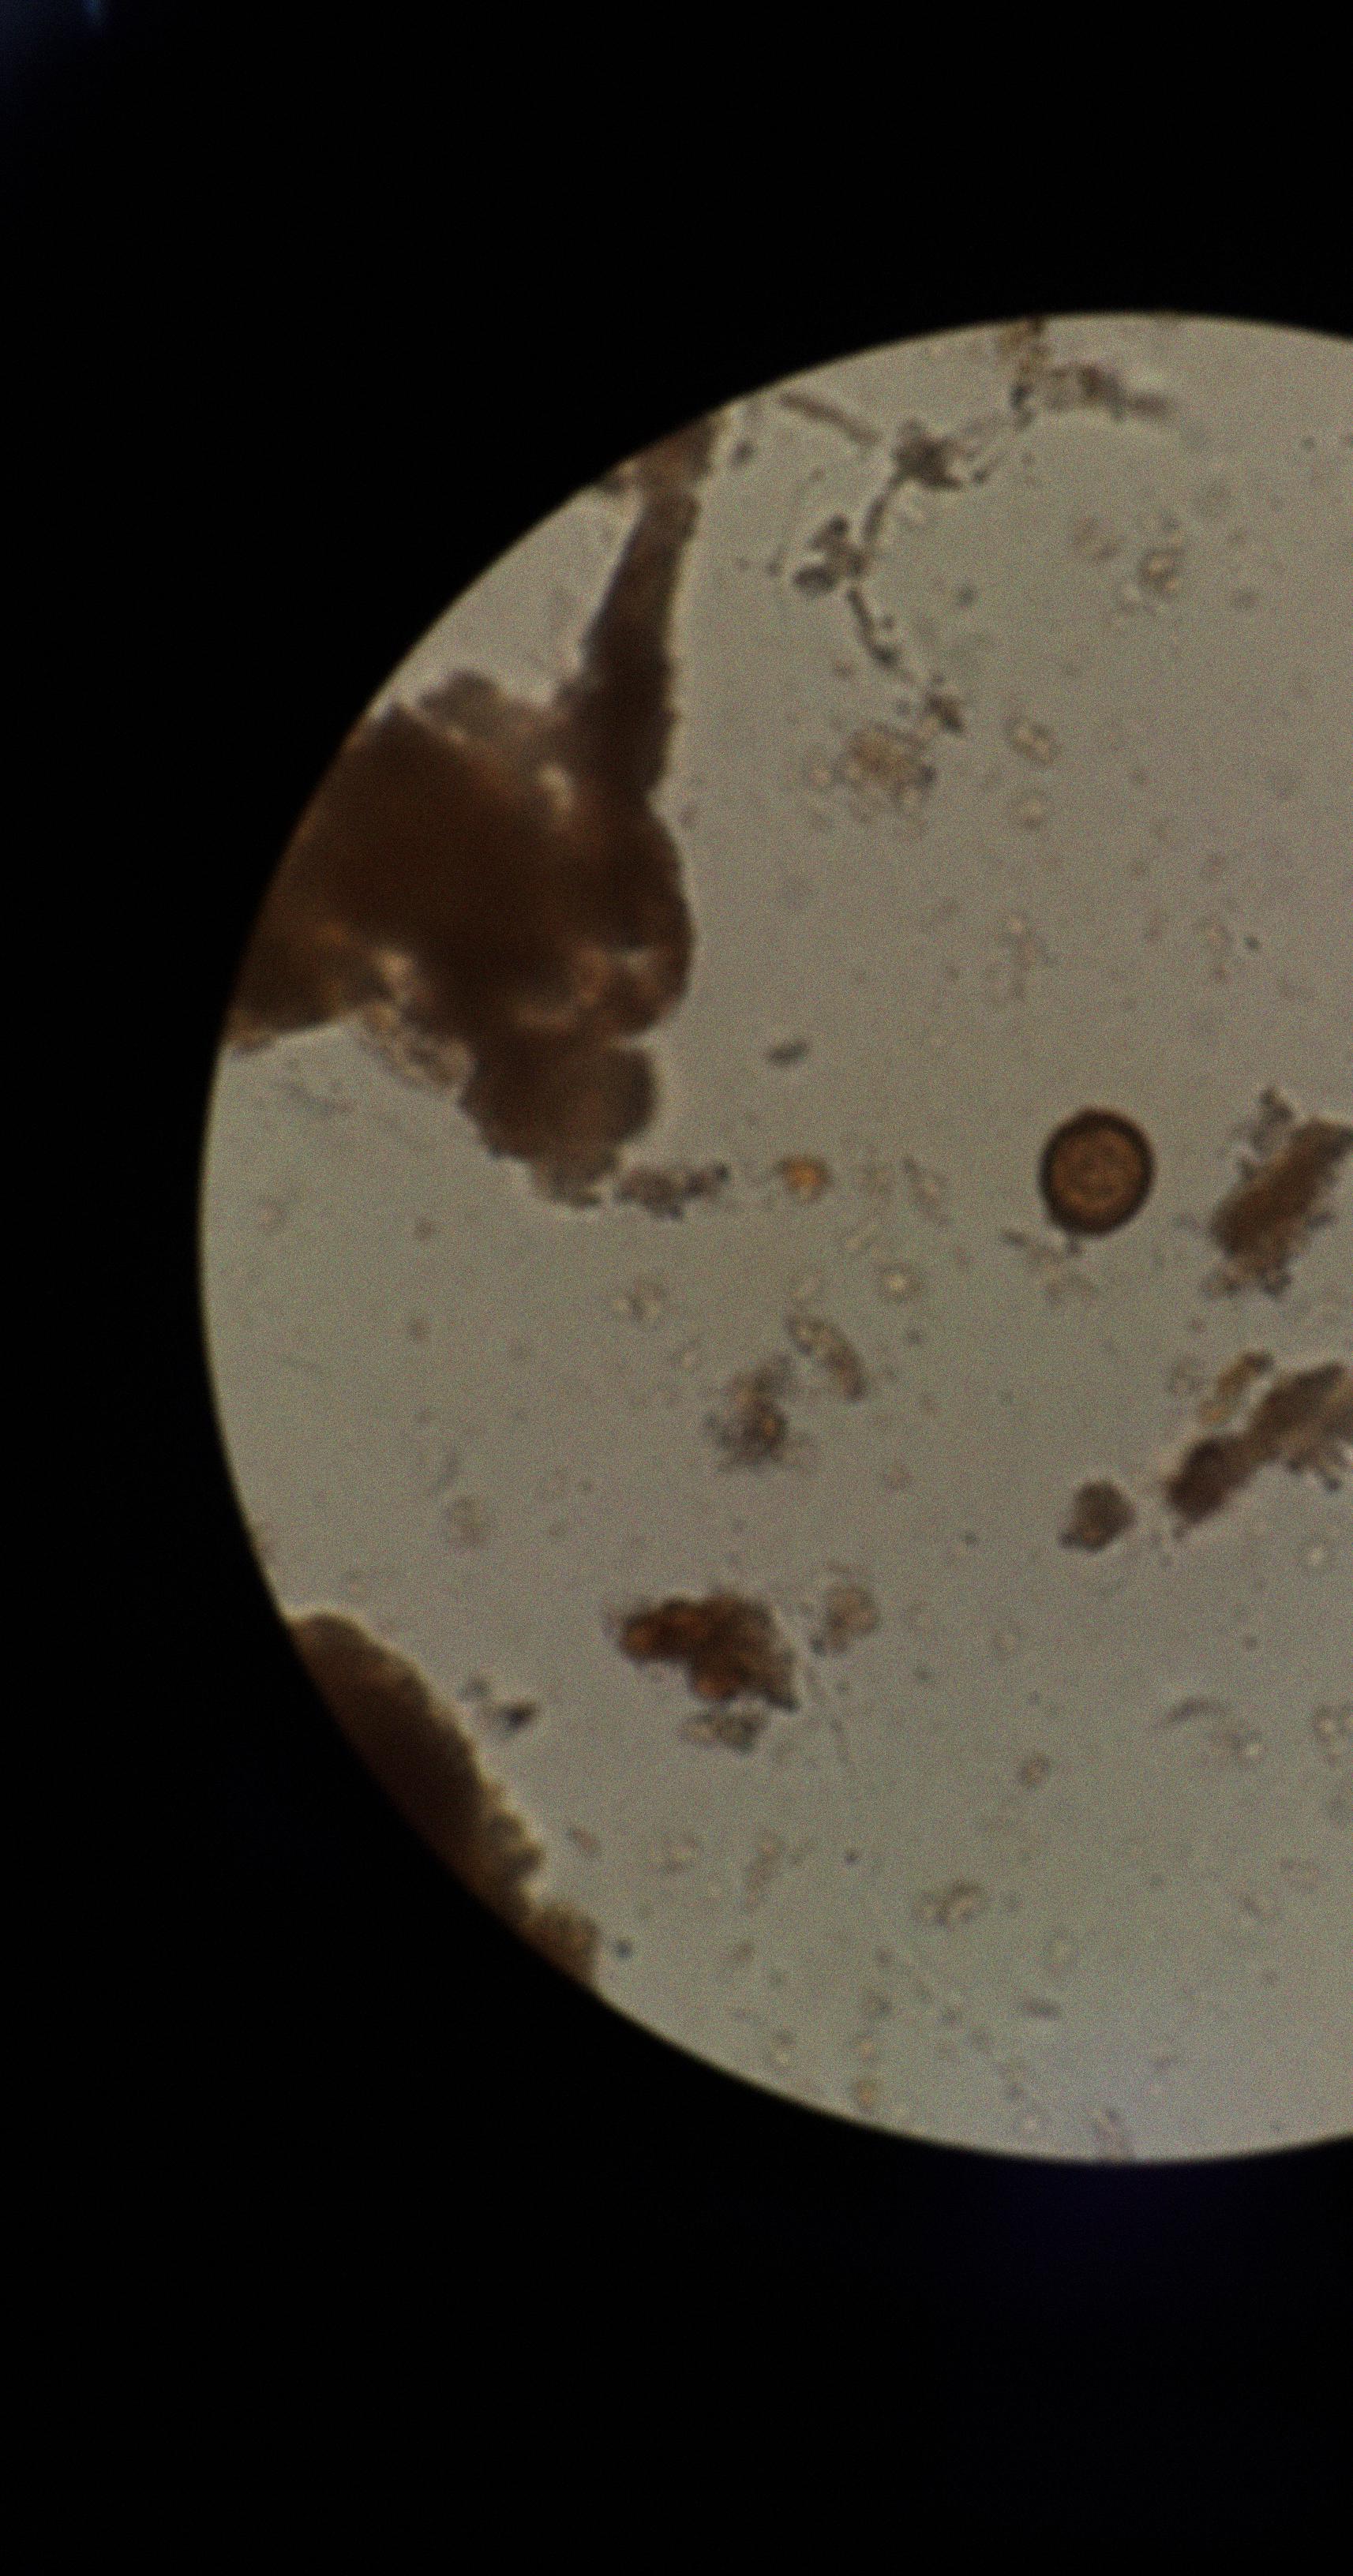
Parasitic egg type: Taenia spp. egg